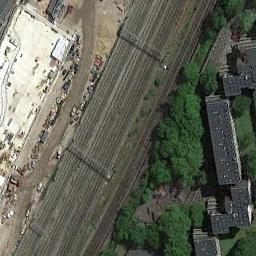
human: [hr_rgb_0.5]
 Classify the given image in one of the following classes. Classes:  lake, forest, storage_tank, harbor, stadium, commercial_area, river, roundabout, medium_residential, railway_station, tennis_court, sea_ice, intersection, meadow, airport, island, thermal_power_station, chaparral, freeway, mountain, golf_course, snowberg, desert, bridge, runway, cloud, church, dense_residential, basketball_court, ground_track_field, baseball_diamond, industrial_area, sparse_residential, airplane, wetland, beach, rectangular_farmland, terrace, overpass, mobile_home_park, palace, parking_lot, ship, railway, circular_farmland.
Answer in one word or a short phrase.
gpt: railway